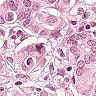
Metastatic tissue present: yes